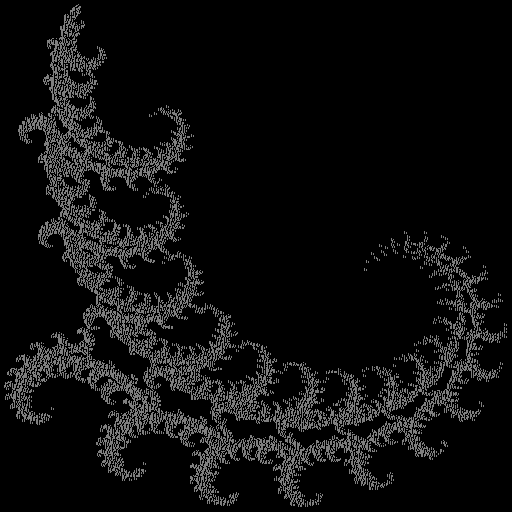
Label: coral